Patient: sex M, age 57
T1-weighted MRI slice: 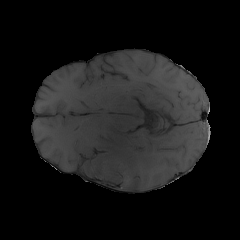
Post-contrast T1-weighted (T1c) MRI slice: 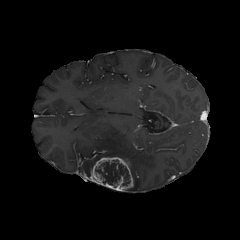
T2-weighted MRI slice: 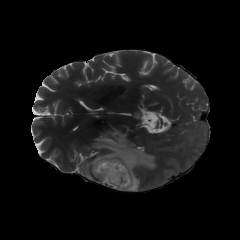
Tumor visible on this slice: yes
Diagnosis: Glioblastoma, IDH-wildtype
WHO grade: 4